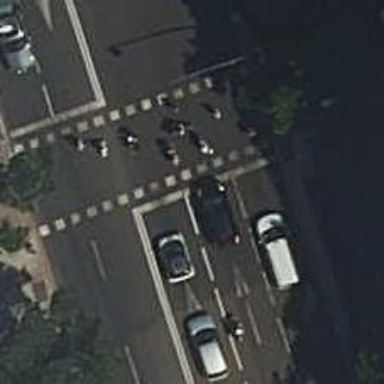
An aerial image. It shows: Road with traffic signals.